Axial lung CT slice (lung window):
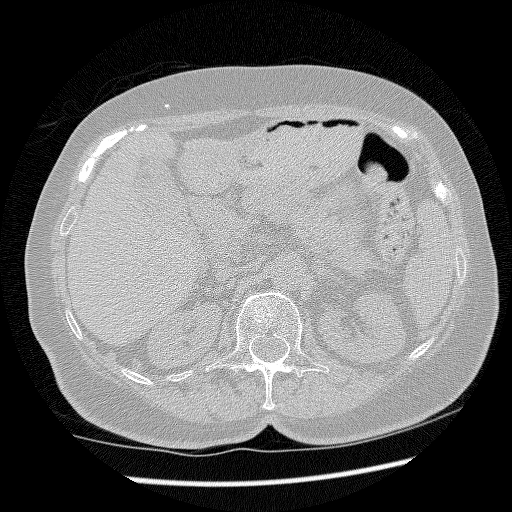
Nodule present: no